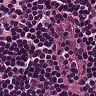
Metastatic tissue present: no